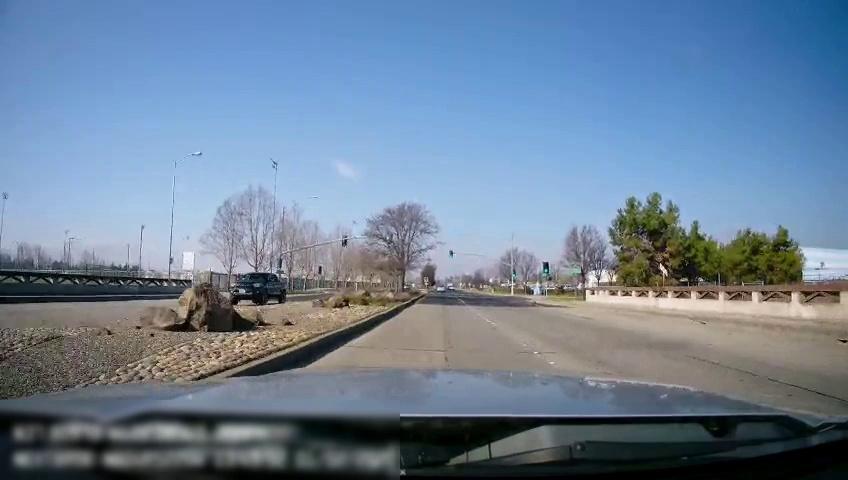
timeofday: Day
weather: Sunny
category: Drivable Space
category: Drivable Space
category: Vehicles | Truck
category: Vehicles | Car
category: Lanes | Current Lane
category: Lanes | Current Lane
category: Traffic | Lights
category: Traffic | Lights
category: Traffic | Lights